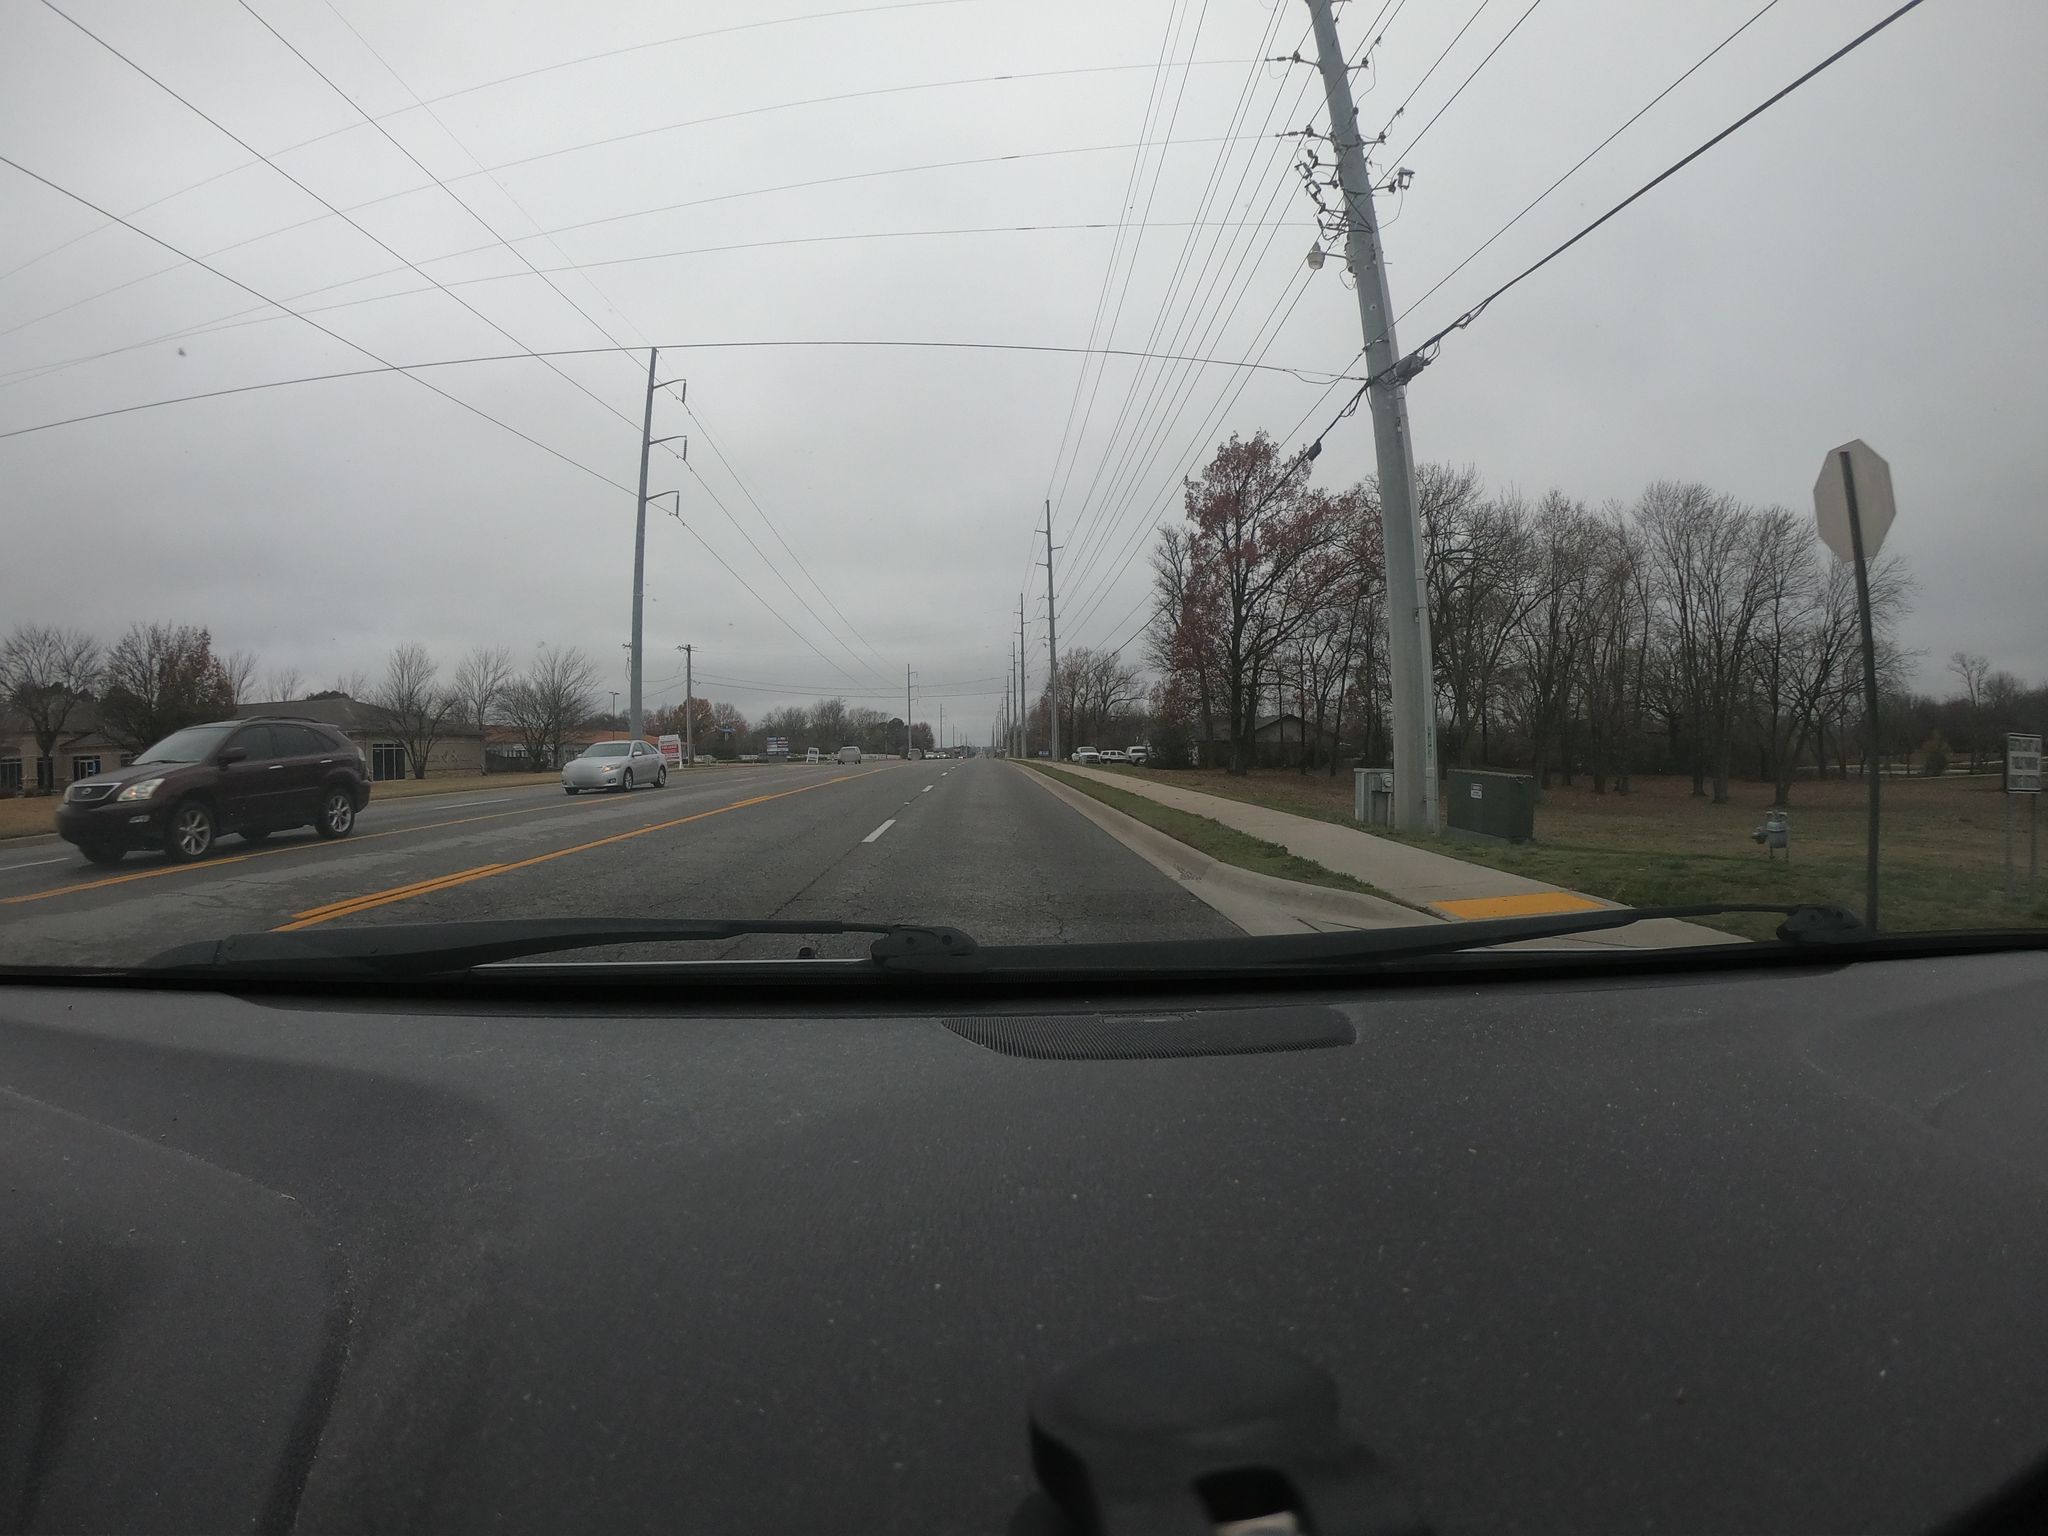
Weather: snowy
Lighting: day
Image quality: good
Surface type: driving surface
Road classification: cycleway, footway
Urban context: low density rural
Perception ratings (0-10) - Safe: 4.8, Lively: 3.26, Beautiful: 1.76, Boring: 2.05, Depressing: 2.78, Wealthy: 0.27